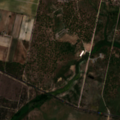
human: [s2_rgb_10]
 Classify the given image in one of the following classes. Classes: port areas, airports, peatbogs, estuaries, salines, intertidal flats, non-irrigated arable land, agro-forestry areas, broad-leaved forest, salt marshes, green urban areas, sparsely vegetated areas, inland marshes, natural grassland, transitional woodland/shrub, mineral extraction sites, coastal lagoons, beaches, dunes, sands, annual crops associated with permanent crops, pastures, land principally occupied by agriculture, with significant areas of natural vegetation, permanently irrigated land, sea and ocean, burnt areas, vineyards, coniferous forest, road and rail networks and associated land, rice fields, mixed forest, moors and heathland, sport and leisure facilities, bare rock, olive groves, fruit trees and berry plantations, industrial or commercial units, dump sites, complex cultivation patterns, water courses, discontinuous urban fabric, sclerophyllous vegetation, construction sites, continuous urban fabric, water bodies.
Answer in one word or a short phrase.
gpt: continuous urban fabric